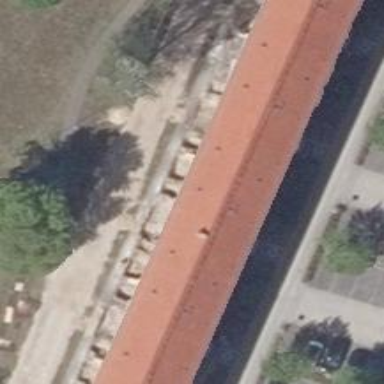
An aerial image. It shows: Gabled roof on building that houses apartments.